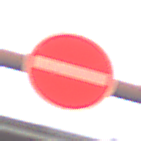
Verkehrszeichen: VerbotDerEinfahrt
Umgebung: Outdoor, Urban
Tageszeit: Midday
Wetter: Overcast
Licht: Natural
Jahreszeit: NotSpecified
Kontrast: LowContrast